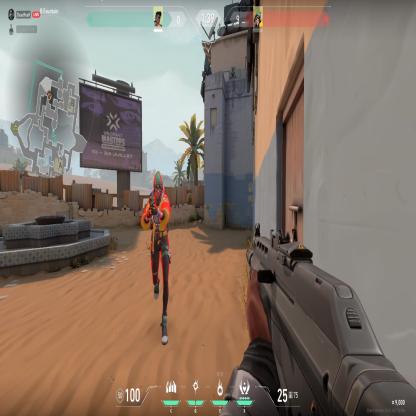
Label: enemy